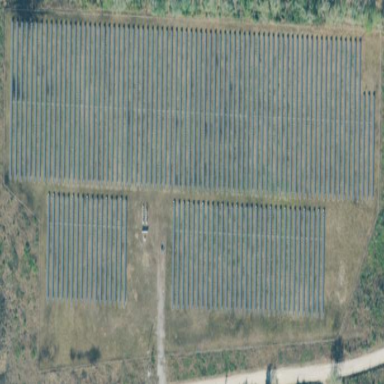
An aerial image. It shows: Solar power plant utilizing photovoltaic technology.